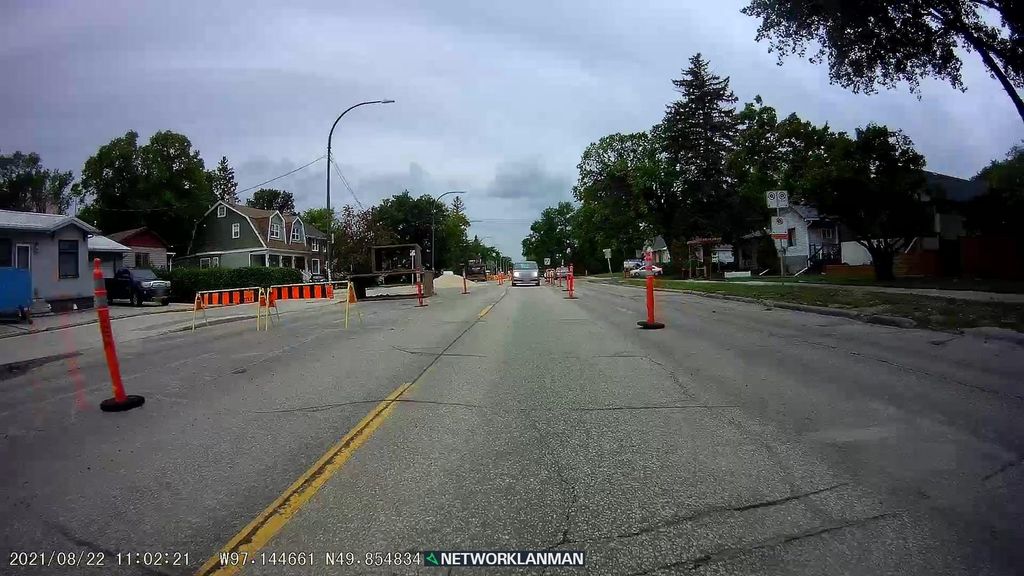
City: winnipeg